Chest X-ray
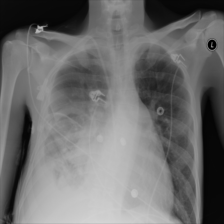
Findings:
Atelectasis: negative
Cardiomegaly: negative
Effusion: positive
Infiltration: negative
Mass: negative
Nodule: negative
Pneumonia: negative
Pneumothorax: negative
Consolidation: negative
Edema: negative
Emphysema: negative
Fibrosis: negative
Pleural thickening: negative
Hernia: negative